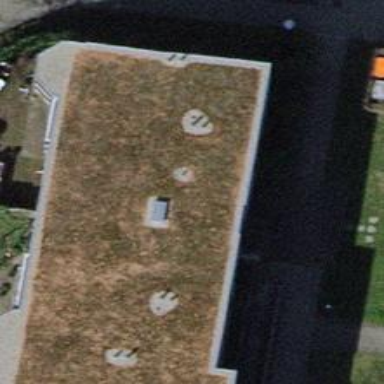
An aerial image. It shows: Building with apartments and flat roof.